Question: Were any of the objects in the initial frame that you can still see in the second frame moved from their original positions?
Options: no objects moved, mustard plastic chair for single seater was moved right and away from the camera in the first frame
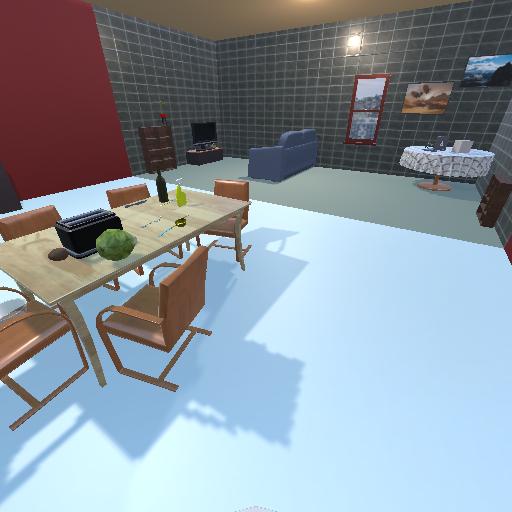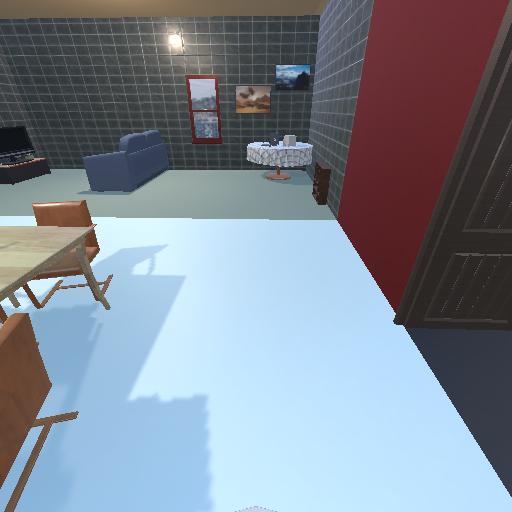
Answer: no objects moved